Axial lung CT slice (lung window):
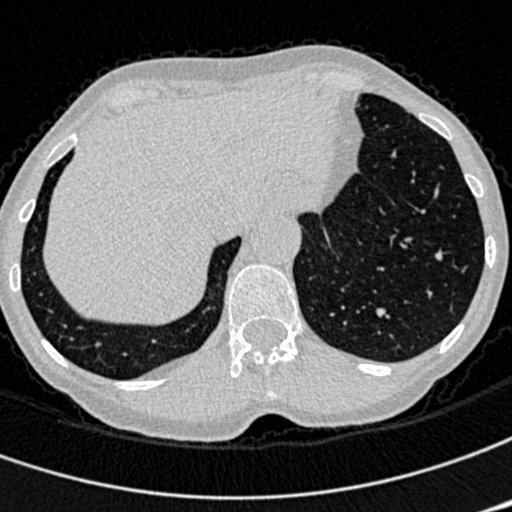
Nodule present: no